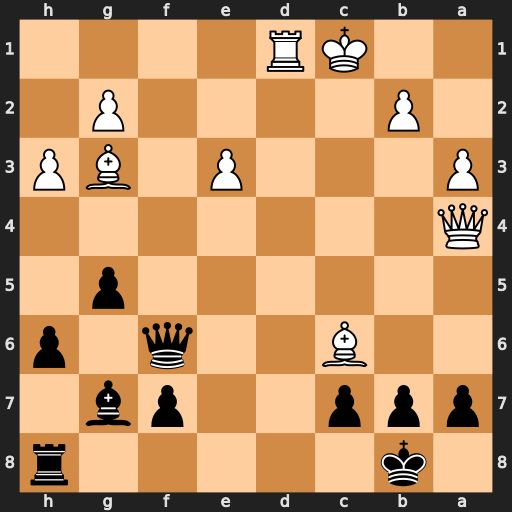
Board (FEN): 1k5r/ppp2pb1/2B2q1p/6p1/Q7/P3P1BP/1P4P1/2KR4
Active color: b
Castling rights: -
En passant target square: -
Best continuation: Qxb2#